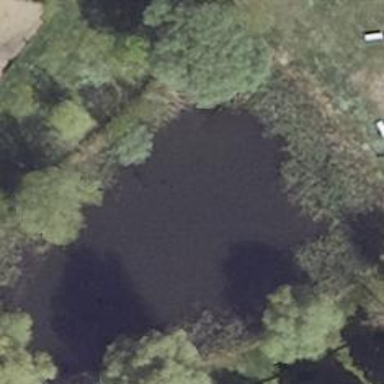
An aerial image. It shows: Pond with natural water.